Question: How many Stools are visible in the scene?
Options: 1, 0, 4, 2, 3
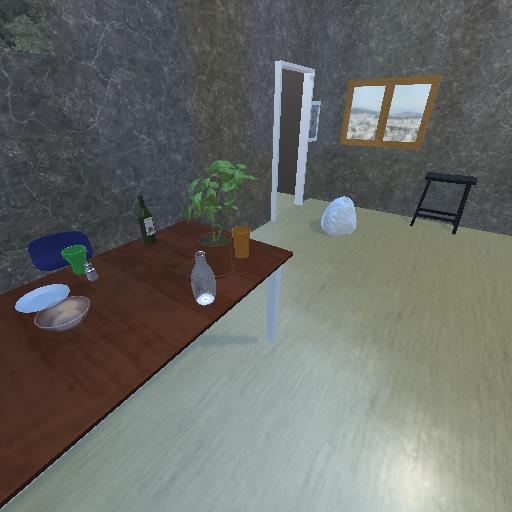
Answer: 1